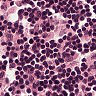
Metastatic tissue present: no